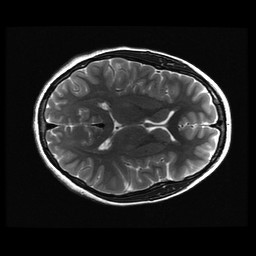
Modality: T2w
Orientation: axial
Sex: female
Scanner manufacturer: ge
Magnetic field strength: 3 T
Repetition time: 5 s
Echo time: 0.1015 s